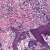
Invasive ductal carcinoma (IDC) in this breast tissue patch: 0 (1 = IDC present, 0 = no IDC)